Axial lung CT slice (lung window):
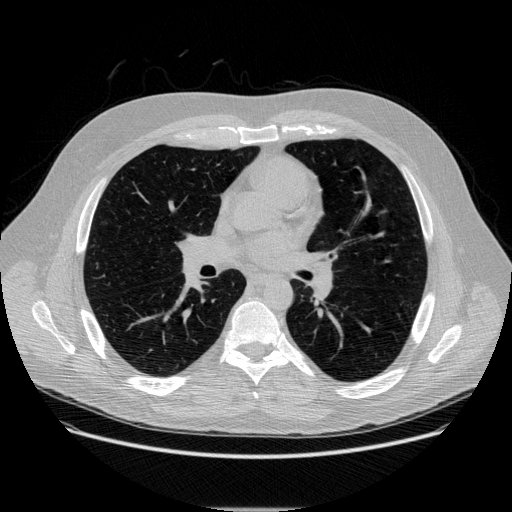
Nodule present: no